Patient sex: M
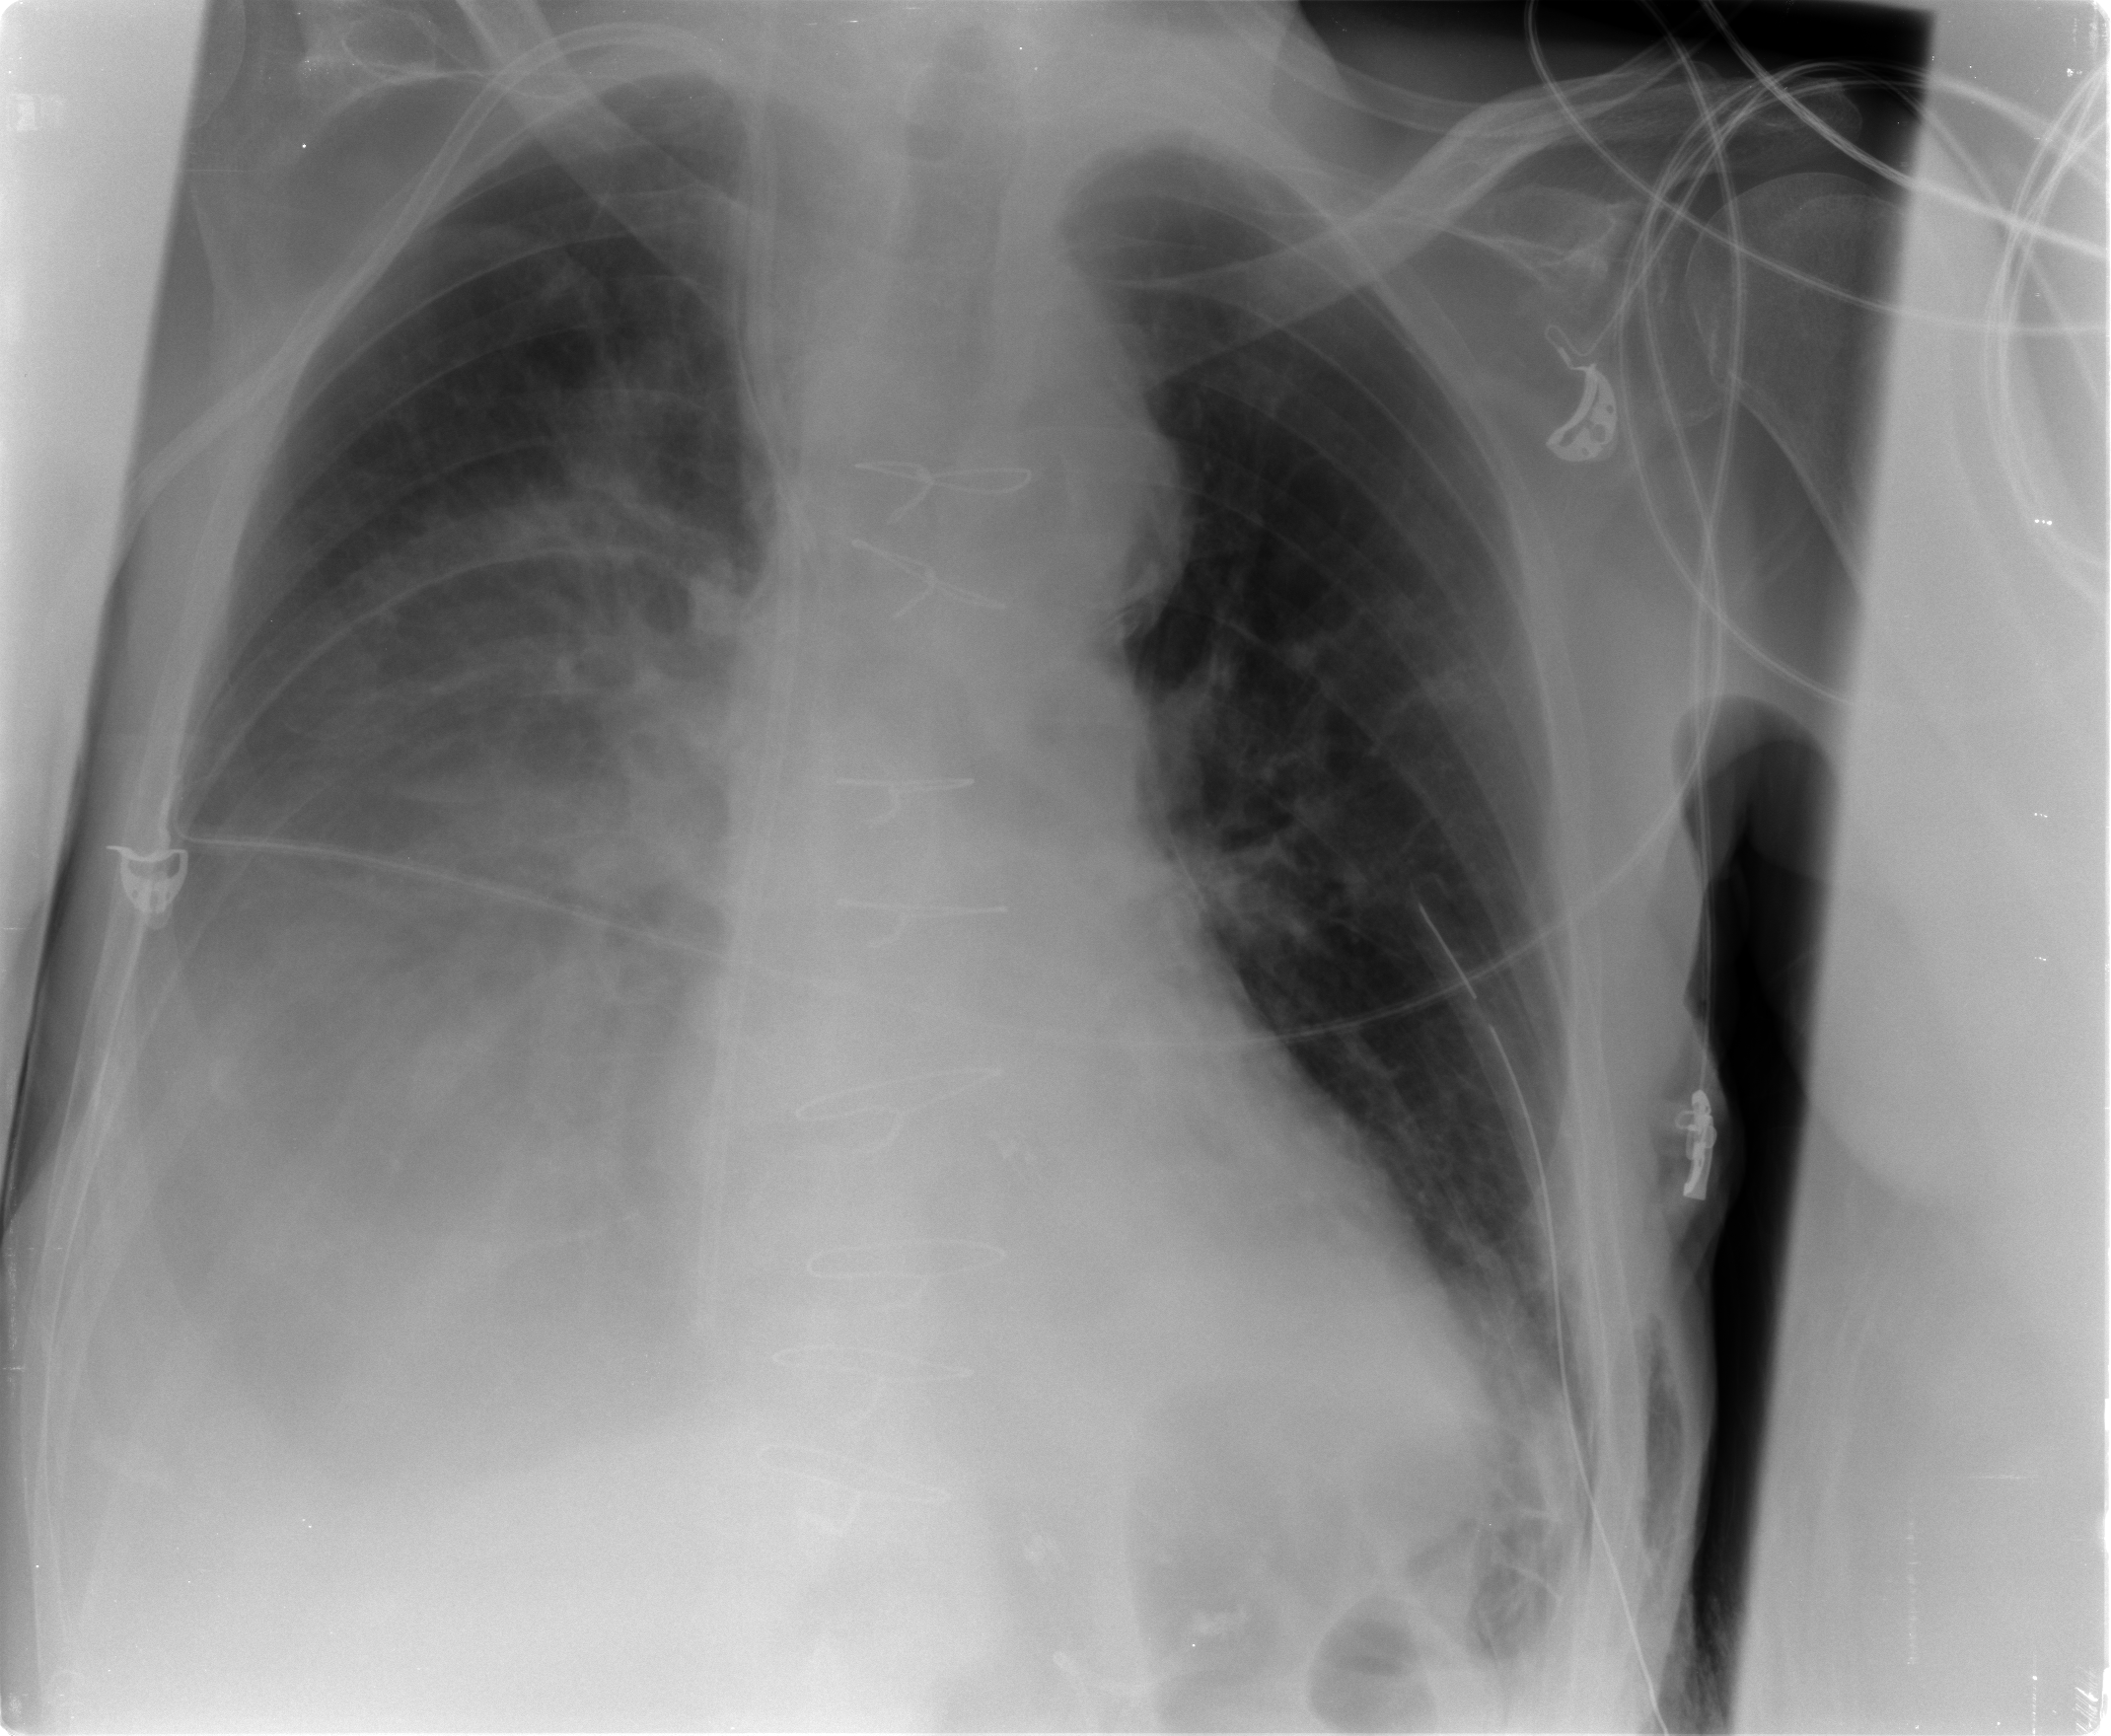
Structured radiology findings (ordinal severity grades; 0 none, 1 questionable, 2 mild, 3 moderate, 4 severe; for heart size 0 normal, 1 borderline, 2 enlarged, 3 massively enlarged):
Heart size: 0
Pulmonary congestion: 1
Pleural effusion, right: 3
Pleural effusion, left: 1
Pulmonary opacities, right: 2
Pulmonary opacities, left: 0
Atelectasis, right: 3
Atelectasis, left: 2